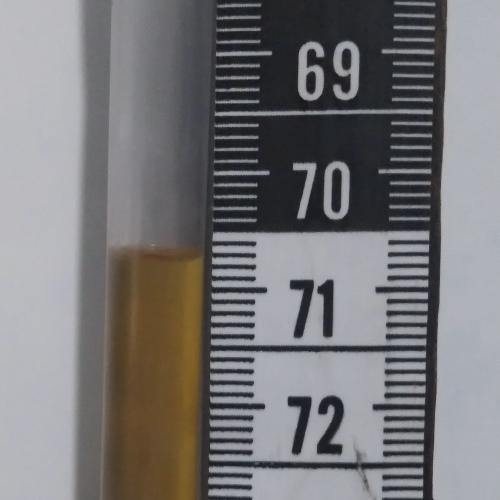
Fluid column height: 70.7 cm